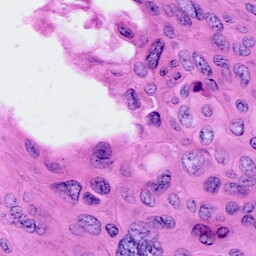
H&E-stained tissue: Cervix